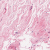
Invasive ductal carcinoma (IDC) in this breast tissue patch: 0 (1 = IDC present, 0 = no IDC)